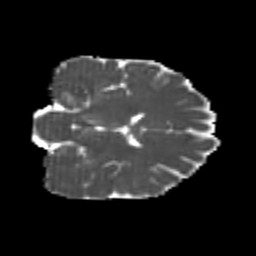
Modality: MD
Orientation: coronal
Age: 24
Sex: female
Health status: healthy
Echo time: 0.074 s